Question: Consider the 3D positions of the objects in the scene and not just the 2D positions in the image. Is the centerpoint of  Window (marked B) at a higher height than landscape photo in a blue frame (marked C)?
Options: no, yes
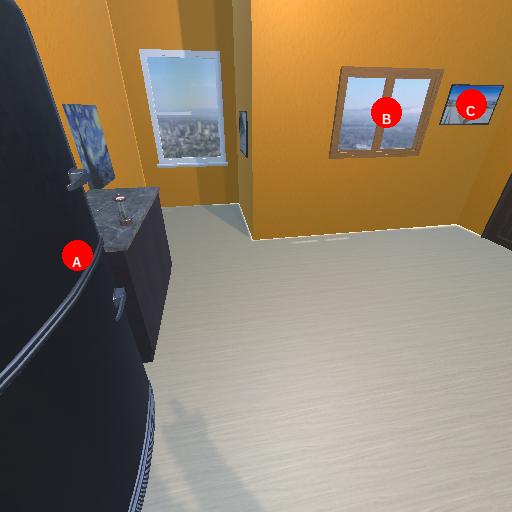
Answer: no